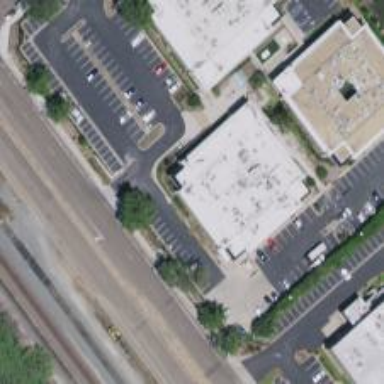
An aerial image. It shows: Industrial building.